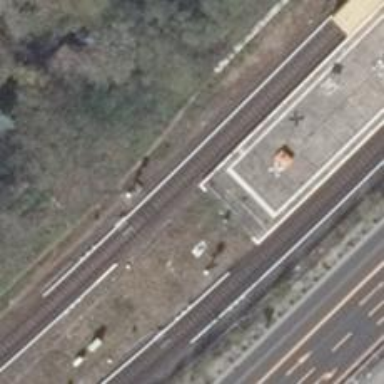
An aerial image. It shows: Close-up of railway platform edge.